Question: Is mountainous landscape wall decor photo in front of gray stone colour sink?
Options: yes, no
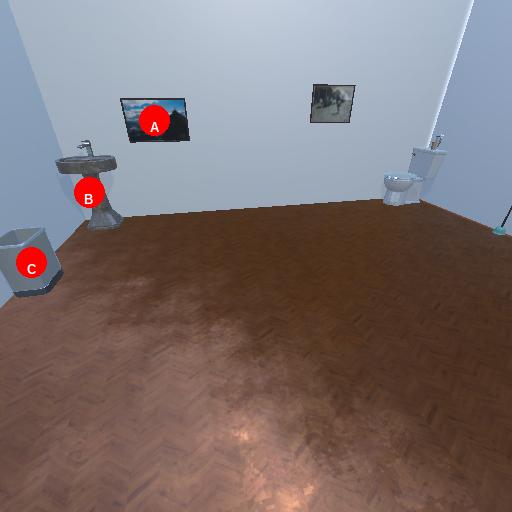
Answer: yes